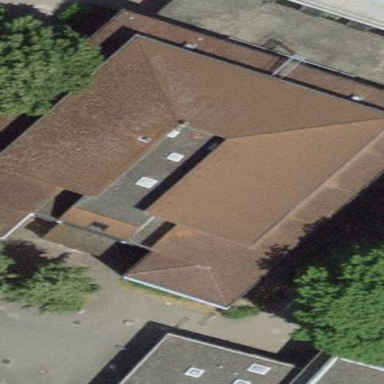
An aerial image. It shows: School building with school amenities.